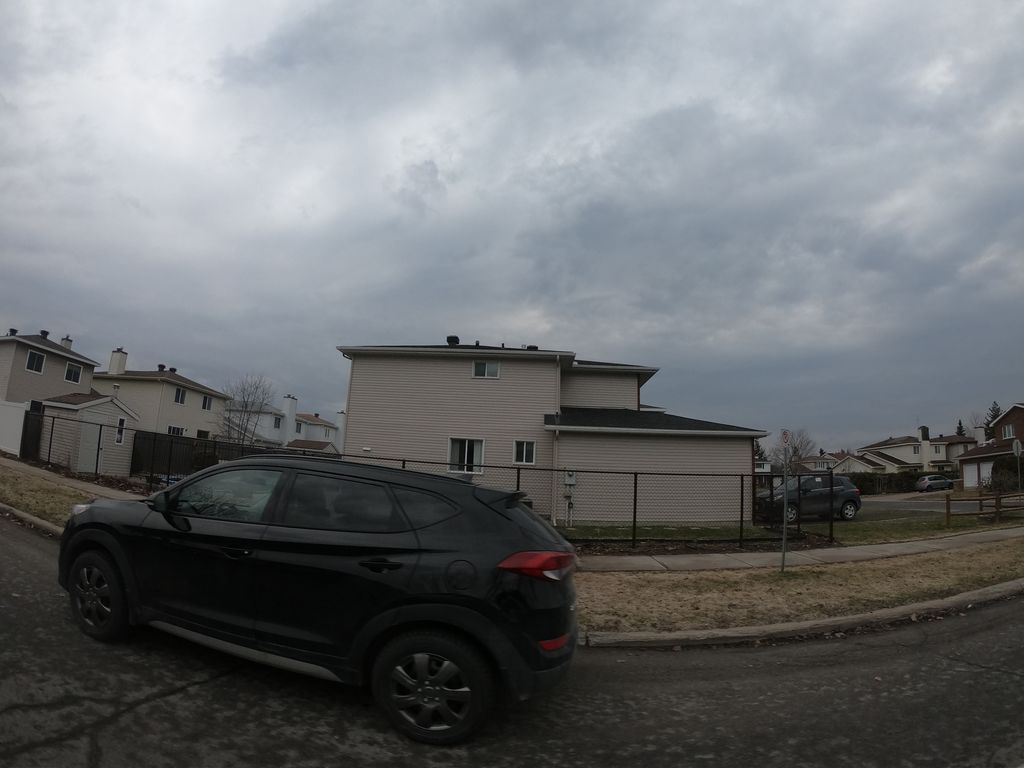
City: ottawa-gatineau